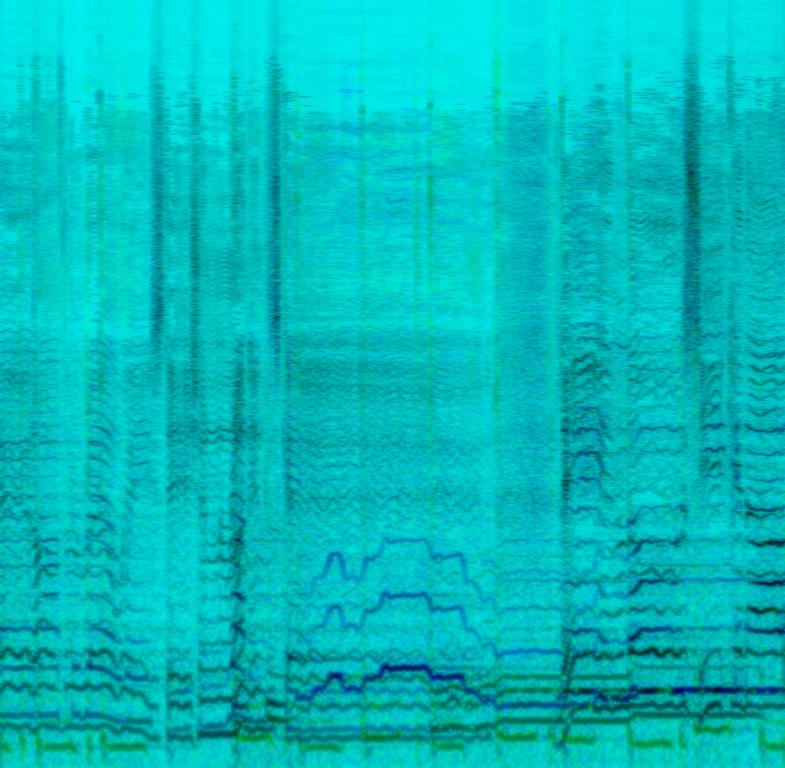
This is an acapella version of a rock music piece. There are male vocals performing the piece using the harmony singing technique. They are singing in the major key. The atmosphere is dreamy and vibrant. This piece could be used in the soundtrack of a drama movie that takes place in the United Kingdom.